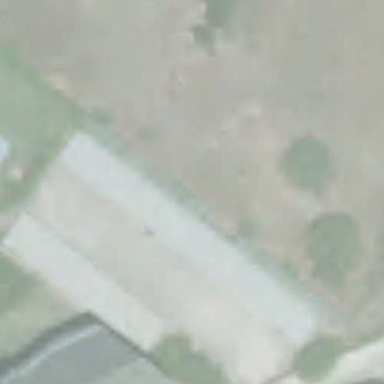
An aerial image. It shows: Carport structure.